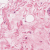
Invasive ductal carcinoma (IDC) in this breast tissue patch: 0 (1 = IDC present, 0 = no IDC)